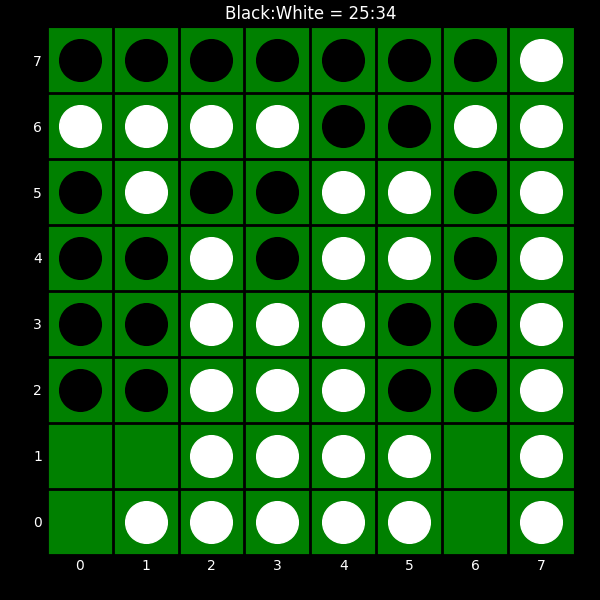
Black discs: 25
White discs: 34